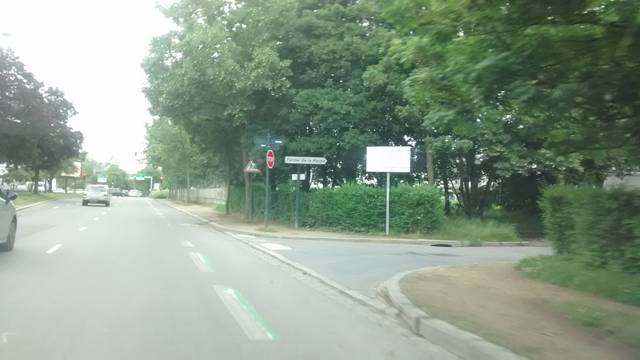
Region: France
Coordinates: 48.125, -1.708